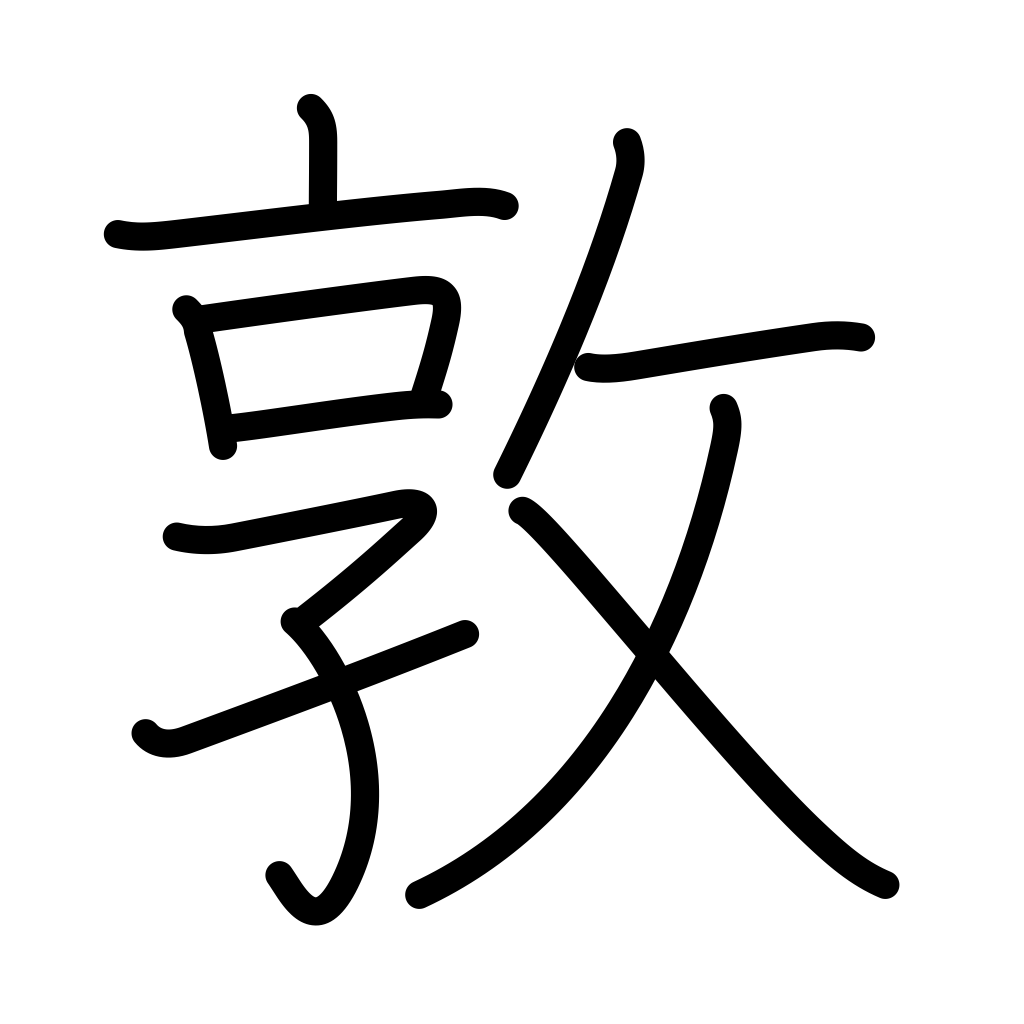
Meaning: industry, kindliness